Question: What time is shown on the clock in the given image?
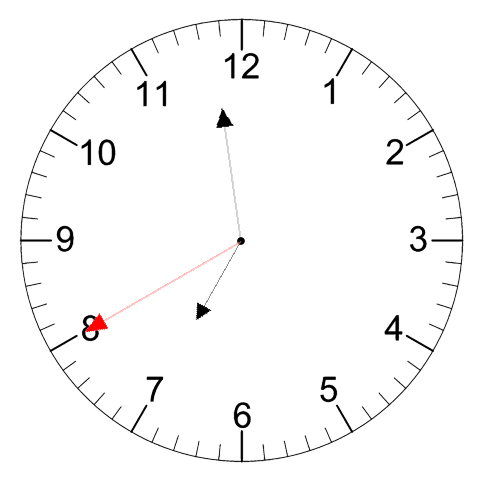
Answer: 06:58:40